Question: I need to create some Control,like that
First i must have 1 empty field. After I wrote some text in this field the new field is appear. And so on.
If i remove all text from field - old (right) field is removed too.
In my project i use MVVM.
I think about ListBox with TextBox DataTemplate. But don't understand how to correctly use events or something else.
Anyone have some idea or may be know ready control for WPF?
Thanks!
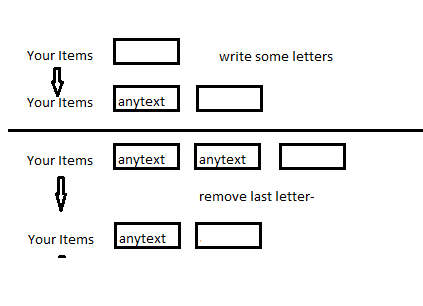
Answer: Problem was solved.
The main idea - to notify and to handle PropertyChange event in each item from collection.
our View:
'''
<ListBox Name="TrunkListBox" Height="160"
ItemsSource="{Binding YourSource}"
ItemTemplate="{DynamicResource YourDataTemplate}"/>
<DataTemplate x:Key="YourDataTemplate">
<TextBox Width="200" Text="{Binding Number,Mode=TwoWay, UpdateSourceTrigger=PropertyChanged}"/>
</DataTemplate>
'''
'''
//VM for notification about propertyChange
public class TrunkElementViewModel : NotificationObject
{
private string _number = string.Empty;
public string Number
{
get { return _number; }
set
{
_number=value;
RaisePropertyChanged(() => Number);
}
}
}
//In my class when I initialize my data -add trunk_PropertyChanged event handler each element + add empty element
void SomeInit()
{
if( SomeCollection already have items)
{
//get element and add event handler
foreach (var item in SomeCollection)
{
var trunk = new TrunkElementViewModel { Number = substring };
trunk.PropertyChanged += trunk_PropertyChanged;
TrunkNumbers.Add(trunk);
}
//add empty element(must be everytime)
var emptyTrunk = new TrunkElementViewModel();
emptyTrunk.PropertyChanged += trunk_PropertyChanged;
TrunkNumbers.Add(emptyTrunk);
}
//Hadling changing element event - add new empty item or remove empty
void trunk_PropertyChanged(object sender, System.ComponentModel.PropertyChangedEventArgs e)
{
var trunk = sender as TrunkElementViewModel;
var positionElement = TrunkNumbers.IndexOf(trunk);
//add new item in list
if (TrunkNumbers.LastOrDefault() == trunk)
{
var nextTrunk = new TrunkElementViewModel();
nextTrunk.PropertyChanged += trunk_PropertyChanged;
TrunkNumbers.Add(nextTrunk);
}
//remove item from list
else if (trunk.Number == string.Empty && TrunkNumbers.LastOrDefault() != trunk)
{
trunk.PropertyChanged -= trunk_PropertyChanged;
TrunkNumbers.Remove(trunk);
}
}
'''